Field crop: maize
Growth stage: 2
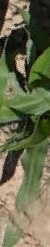
Species: maize